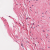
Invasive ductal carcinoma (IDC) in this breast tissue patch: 0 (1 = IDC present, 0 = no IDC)